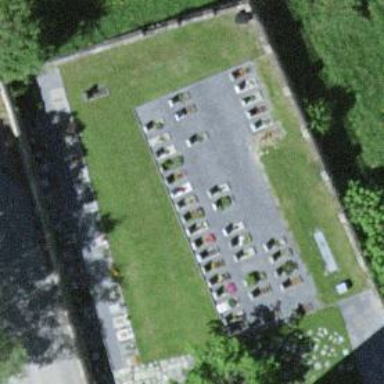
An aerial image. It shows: Graveyard.